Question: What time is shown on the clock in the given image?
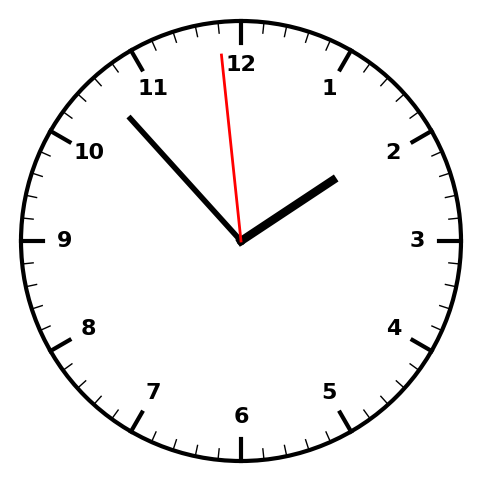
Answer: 01:52:59